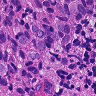
Metastatic tissue present: yes